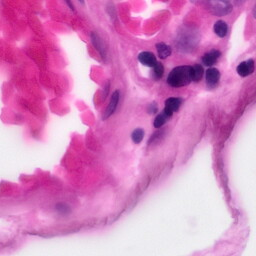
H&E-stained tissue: Pancreatic